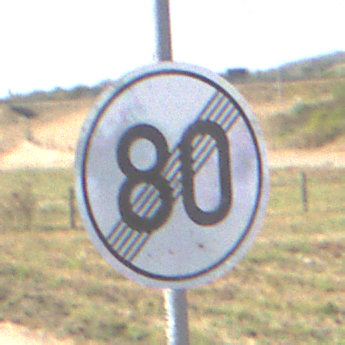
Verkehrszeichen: EndeGeschwindigkeit80
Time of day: Midday
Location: Outdoor (RoadRail)
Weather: Clear
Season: Summer
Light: Natural